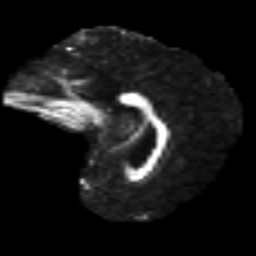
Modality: FA
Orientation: sagittal
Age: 36
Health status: ill
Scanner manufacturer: philips
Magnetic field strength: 3 T
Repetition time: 9 s
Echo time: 0.127 s